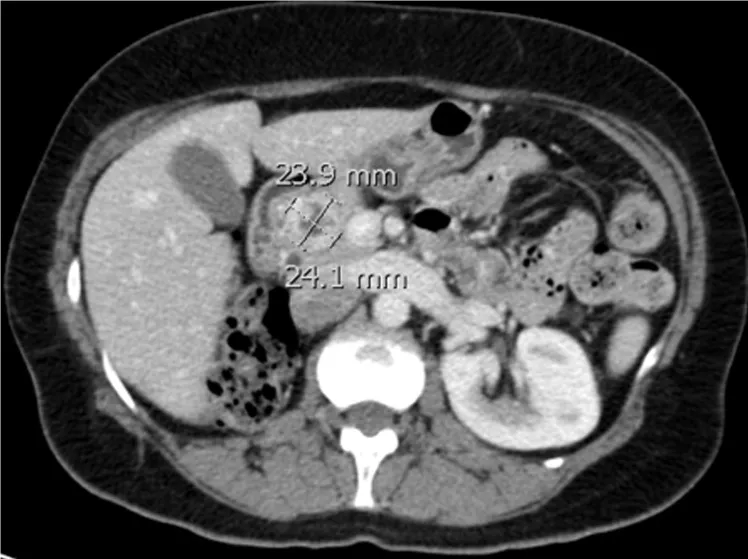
Axial view CT scan of the abdomen showing a metastatic lesion in the head of the pancreas.
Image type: radiology (ct)